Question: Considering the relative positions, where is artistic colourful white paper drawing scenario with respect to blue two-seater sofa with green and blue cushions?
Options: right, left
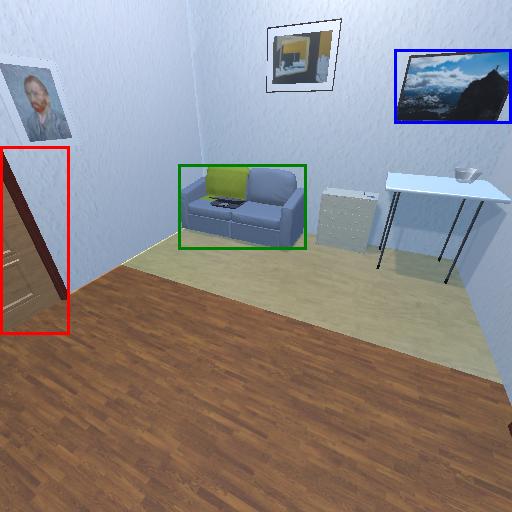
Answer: right